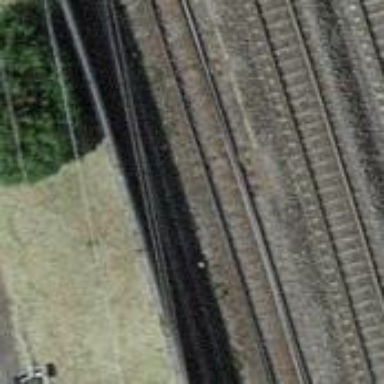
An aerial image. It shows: Single-track electrified railway with contact line.